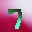
Label: 7